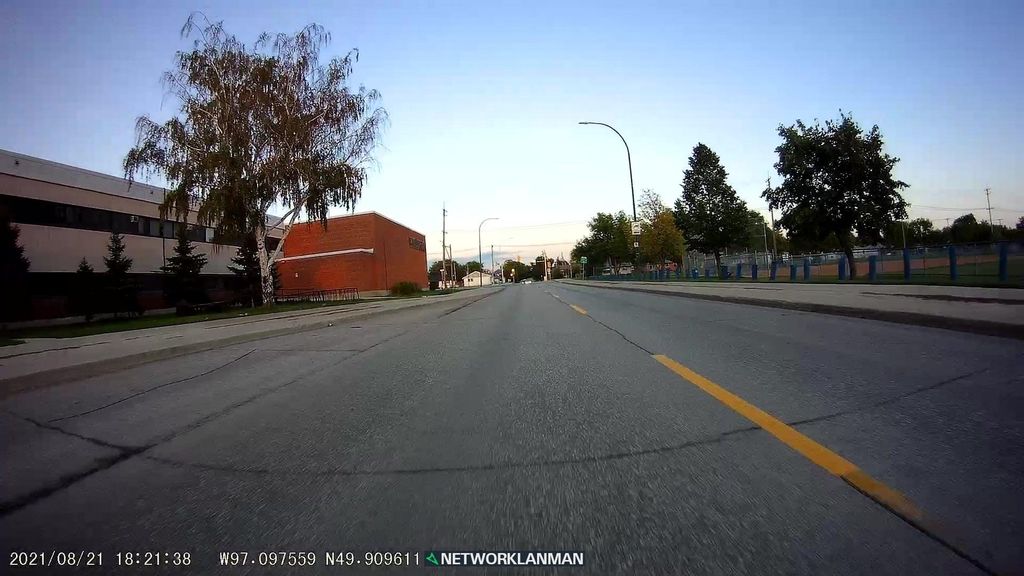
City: winnipeg